Question: As you can see the picture, i have a problem with Internet Explorer. I've tried to make the background color white on parent element. But it still doesn't work.
How can i fix that problem?

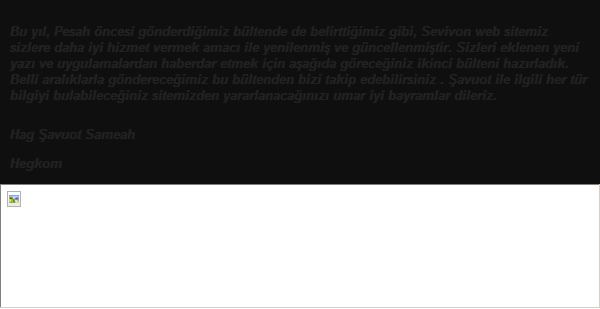
Answer: The div that is giving you problems only has a 3-digit hex code. Try bgcolor="#FFFFFF" if it is Outlook that is giving you issues.